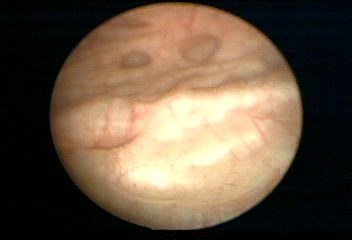
Modality: WLC
Class: Normal mucosa
Bladder cancer association: No